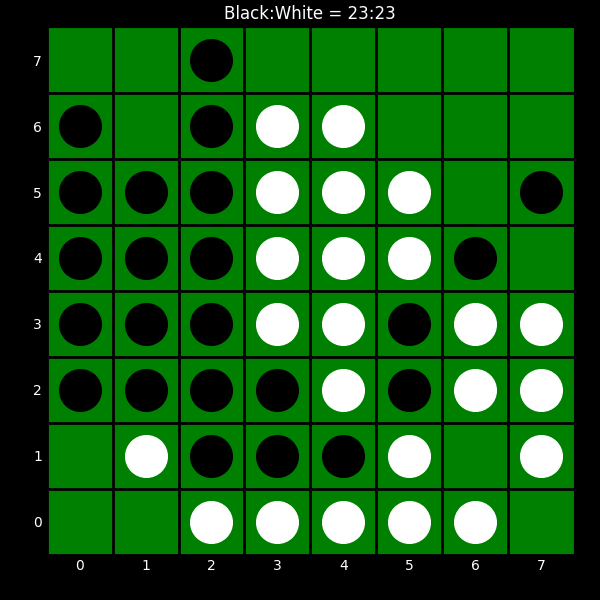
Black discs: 23
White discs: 23